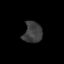
Tissue: prostate
Cell type: Fibroblasts
Senescence score: 0.7586
Nuclear area (px): 380
Mean DAPI intensity: 61.203